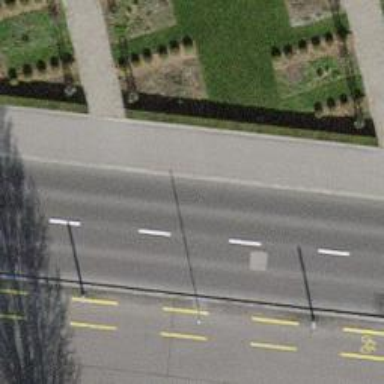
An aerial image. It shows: Footway with surface of fine gravel.